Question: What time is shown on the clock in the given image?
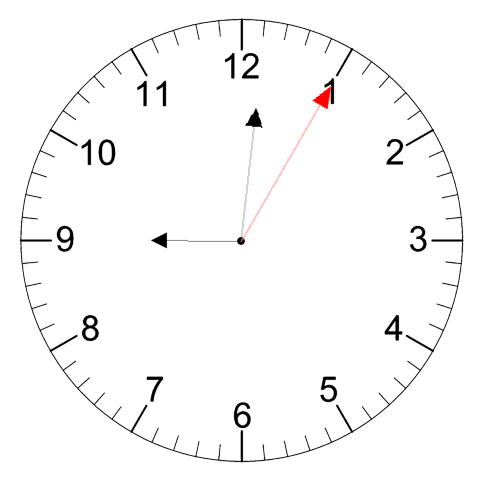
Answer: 09:01:05